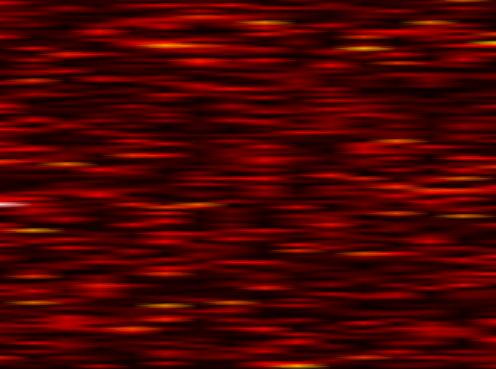
Label: FBMC